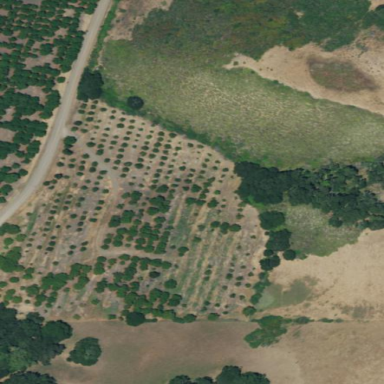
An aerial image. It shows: Orchard.